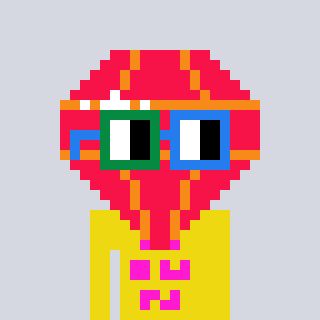
a pixel art character with square green and blue glasses, a red diamond-shaped head and a yellow-colored body on a cool background